Interaction volume radius: 5 \u00c5
Interaction volume height: 20 \u00c5
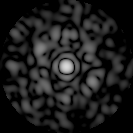
Disorder parameter: 0.8006